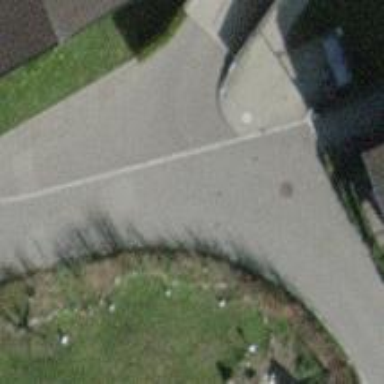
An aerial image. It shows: Asphalt road in residential area.